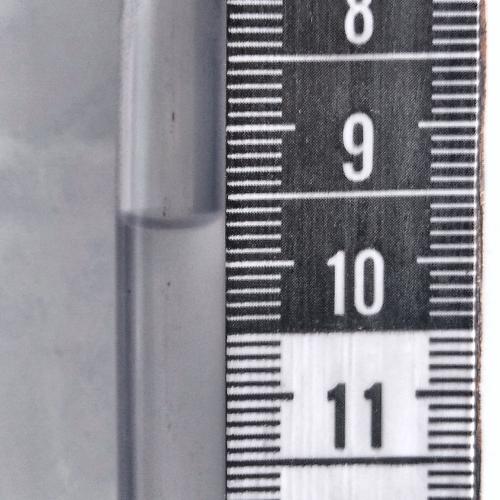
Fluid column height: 9.7 cm